Interaction volume radius: 5 \u00c5
Interaction volume height: 40 \u00c5
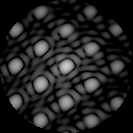
Disorder parameter: 0.07683